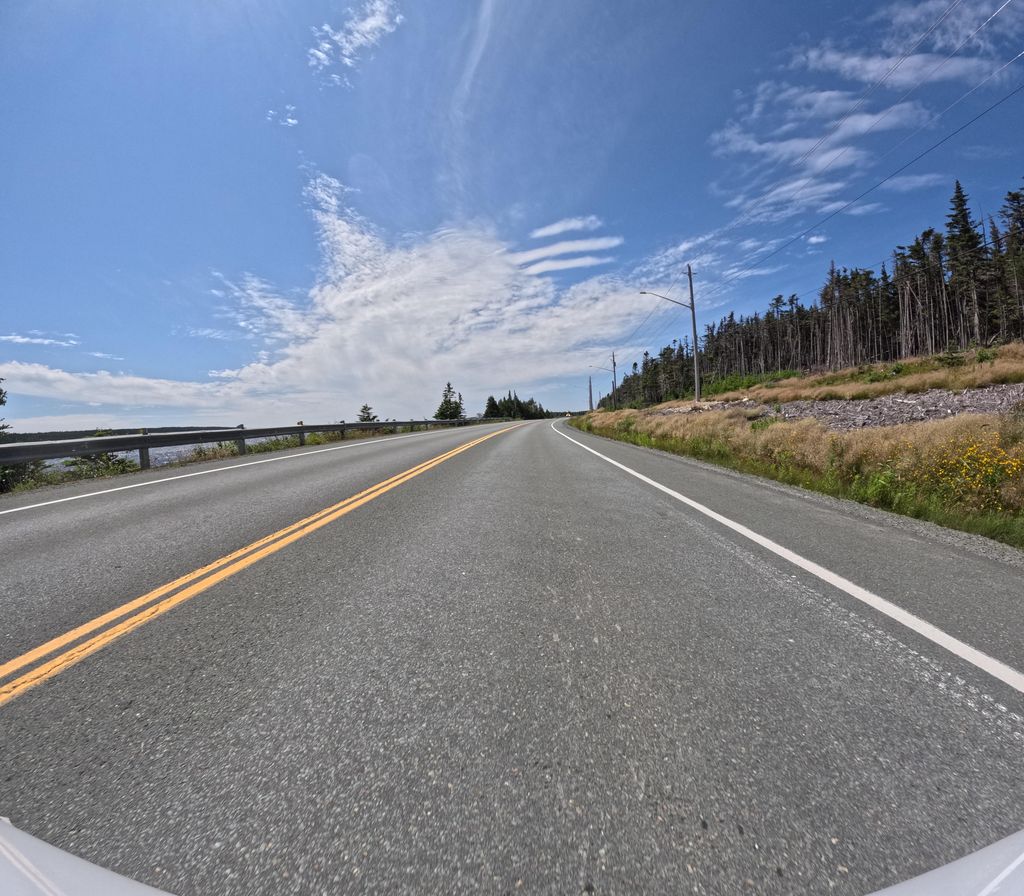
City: st_johns